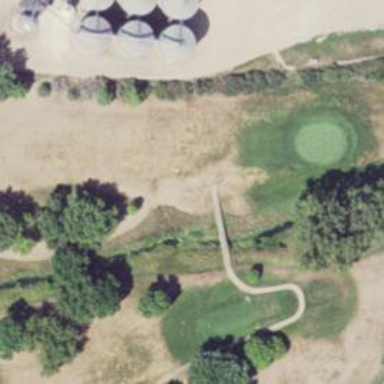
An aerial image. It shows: Path for golf carts.